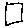
Label: square